Interaction volume radius: 5 \u00c5
Interaction volume height: 10 \u00c5
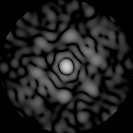
Disorder parameter: 0.7368